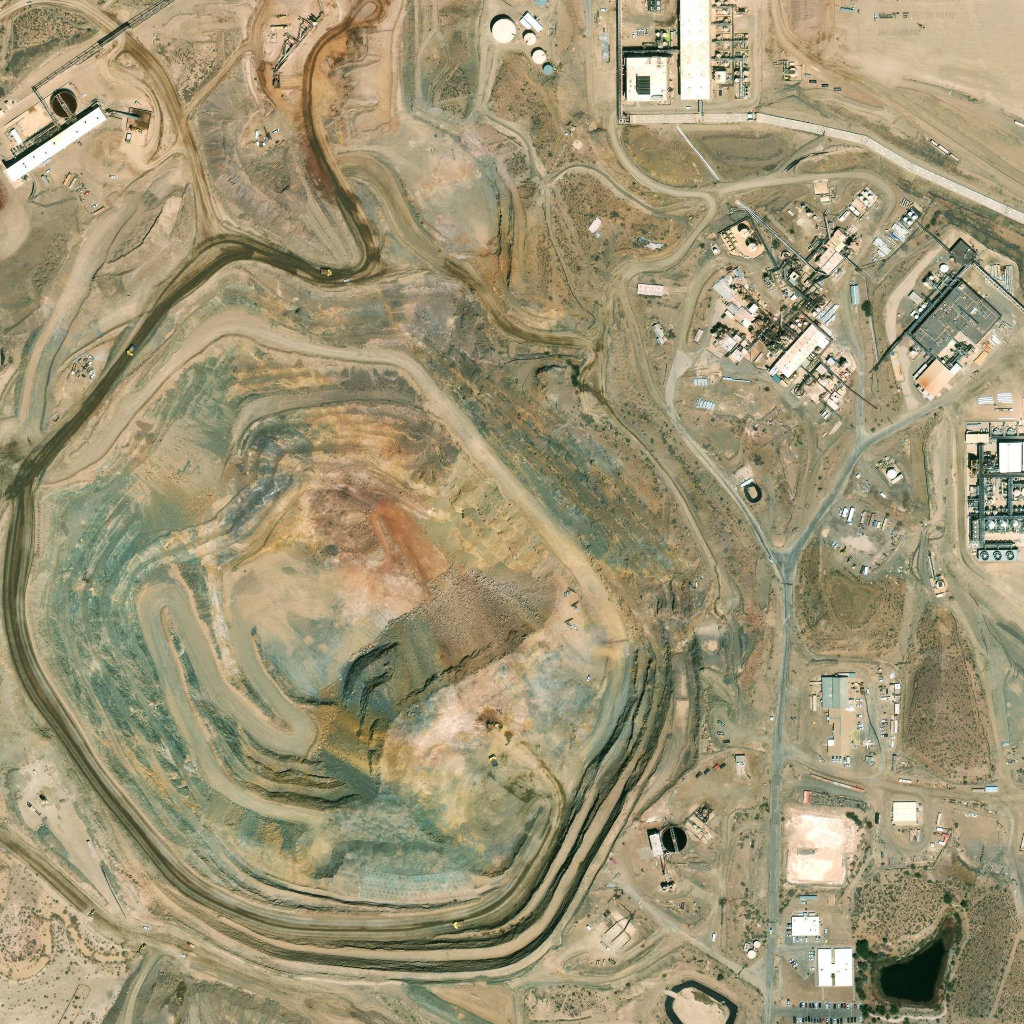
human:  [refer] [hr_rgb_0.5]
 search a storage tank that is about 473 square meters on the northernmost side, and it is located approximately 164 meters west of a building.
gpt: <box>[[47, 1, 51, 4, 0]]</box>

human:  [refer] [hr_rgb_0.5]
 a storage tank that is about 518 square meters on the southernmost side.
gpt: <box>[[64, 80, 67, 83, 0]]</box>

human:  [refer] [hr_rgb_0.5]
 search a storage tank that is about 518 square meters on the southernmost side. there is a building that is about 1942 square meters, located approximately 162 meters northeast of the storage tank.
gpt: <box>[[64, 80, 67, 83, 0]]</box>